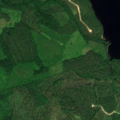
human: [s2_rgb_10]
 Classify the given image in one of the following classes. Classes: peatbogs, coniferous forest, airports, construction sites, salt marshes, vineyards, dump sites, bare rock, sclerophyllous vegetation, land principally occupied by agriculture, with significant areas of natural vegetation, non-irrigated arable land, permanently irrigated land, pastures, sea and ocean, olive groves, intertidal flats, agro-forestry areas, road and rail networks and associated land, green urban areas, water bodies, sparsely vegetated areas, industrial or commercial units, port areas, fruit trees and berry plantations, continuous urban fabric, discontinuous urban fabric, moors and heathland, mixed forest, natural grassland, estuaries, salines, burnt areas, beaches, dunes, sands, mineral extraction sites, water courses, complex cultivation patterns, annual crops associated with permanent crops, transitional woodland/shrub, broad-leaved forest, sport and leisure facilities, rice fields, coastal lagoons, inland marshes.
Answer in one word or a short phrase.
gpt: coniferous forest, mixed forest, water bodies